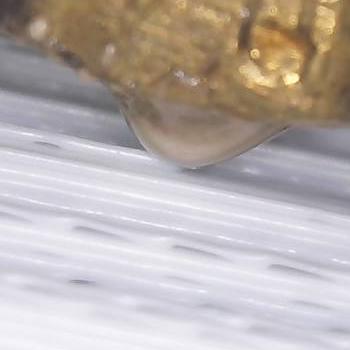
Flow rate: 49%